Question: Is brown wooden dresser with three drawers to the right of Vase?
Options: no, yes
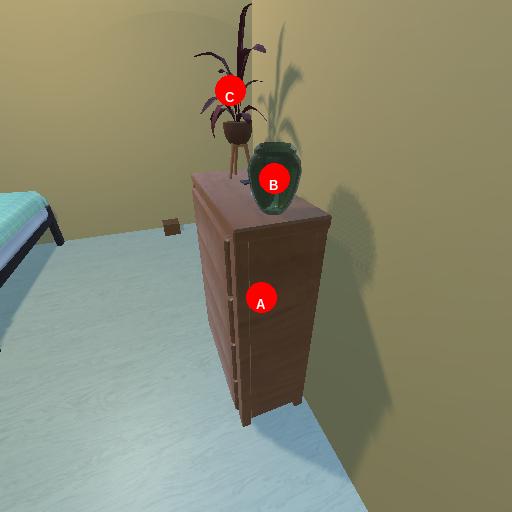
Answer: no